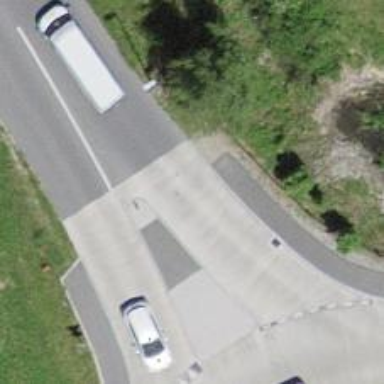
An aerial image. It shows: Tertiary road with concrete surface.